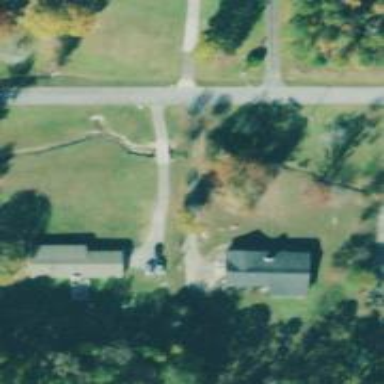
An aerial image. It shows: Driveway.